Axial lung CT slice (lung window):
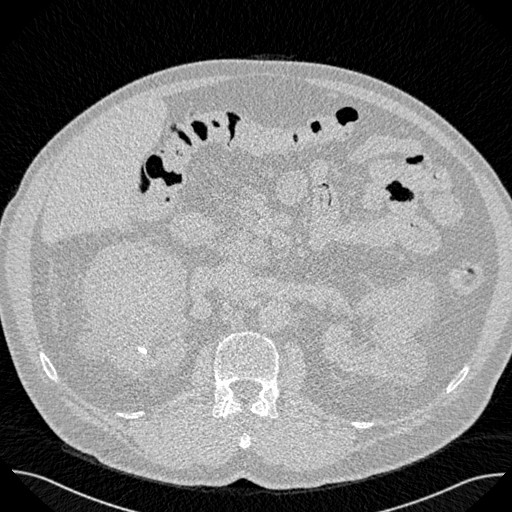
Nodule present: no